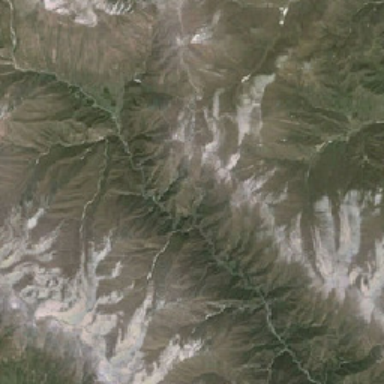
Snow is on the top of the mountain .